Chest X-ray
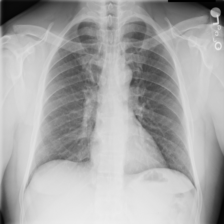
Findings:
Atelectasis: negative
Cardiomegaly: negative
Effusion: negative
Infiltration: negative
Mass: negative
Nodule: negative
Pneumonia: negative
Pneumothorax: negative
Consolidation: negative
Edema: negative
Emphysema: negative
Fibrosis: negative
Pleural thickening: negative
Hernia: negative